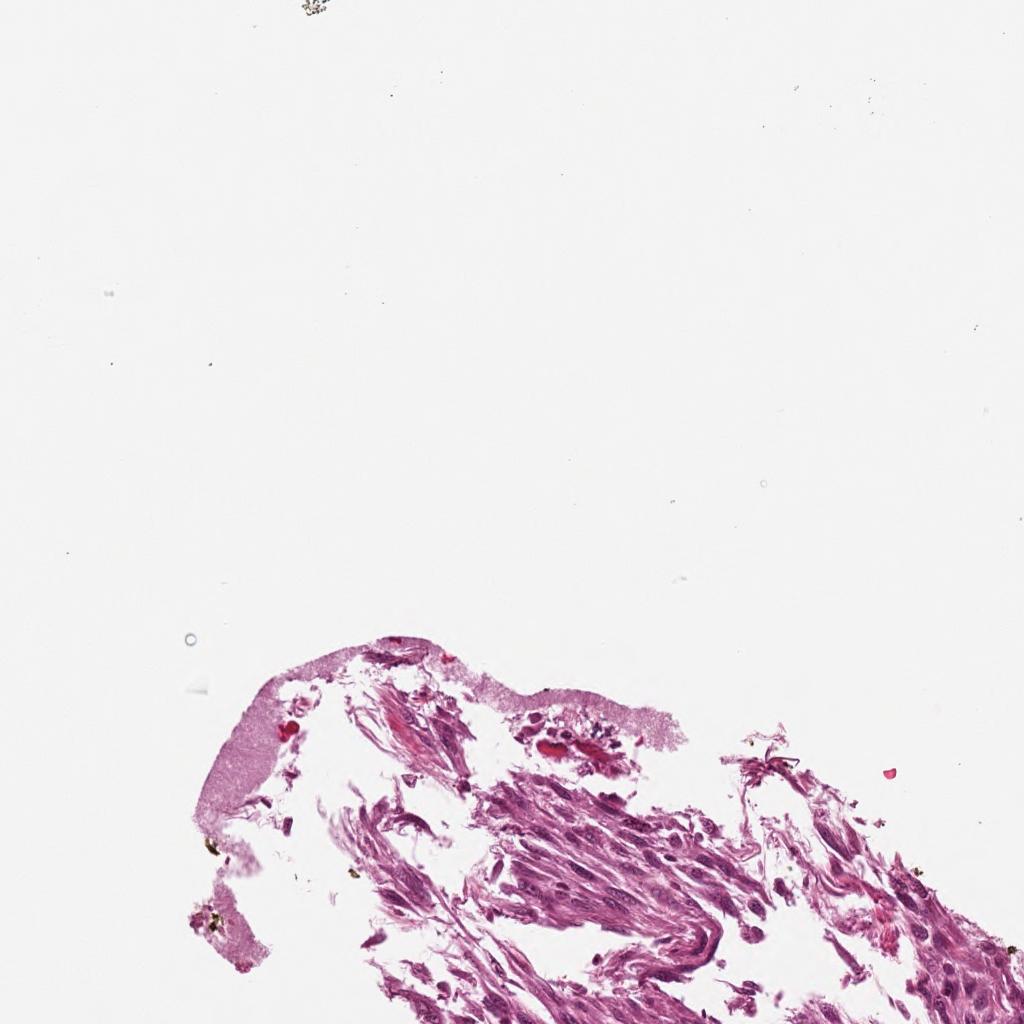
Label: Viable